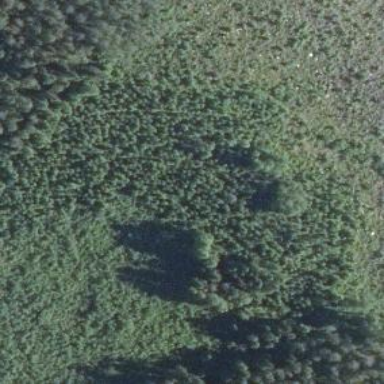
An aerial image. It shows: Woodland consisting mainly of needle-leaved trees.